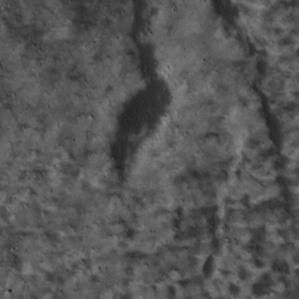
Label: non_frost